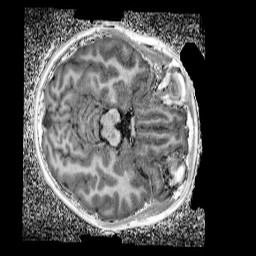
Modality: UNIT1_denoised
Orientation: axial
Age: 10
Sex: female
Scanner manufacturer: siemens
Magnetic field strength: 3 T
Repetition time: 4 s
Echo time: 0.00299 s